Interaction volume radius: 5 \u00c5
Interaction volume height: 15 \u00c5
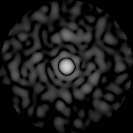
Disorder parameter: 0.8538